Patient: sex M, age 44
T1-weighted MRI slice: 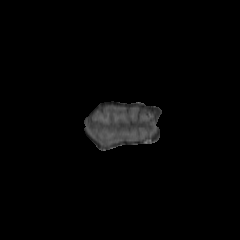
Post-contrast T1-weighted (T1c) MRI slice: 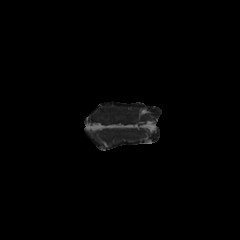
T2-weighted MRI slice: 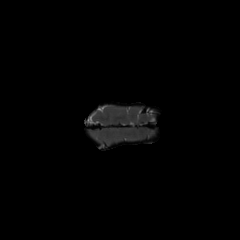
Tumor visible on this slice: no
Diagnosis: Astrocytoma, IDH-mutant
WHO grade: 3